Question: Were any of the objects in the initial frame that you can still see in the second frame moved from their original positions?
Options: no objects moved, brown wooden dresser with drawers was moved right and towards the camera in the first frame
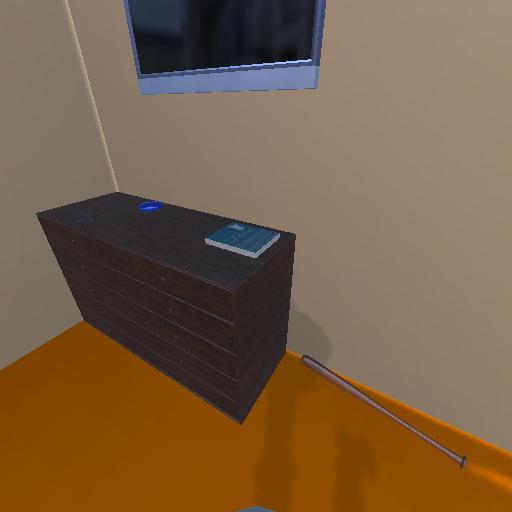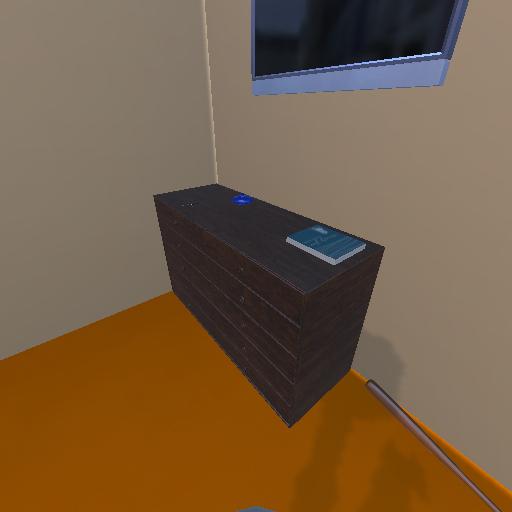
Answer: no objects moved